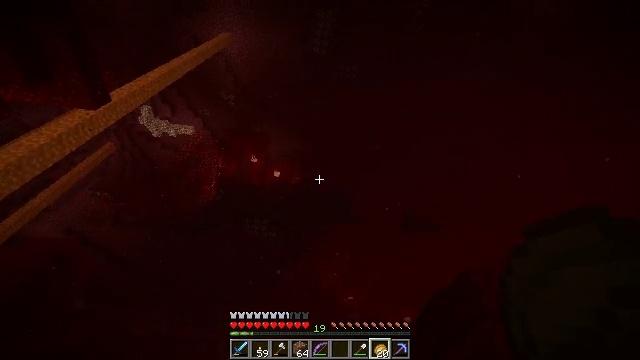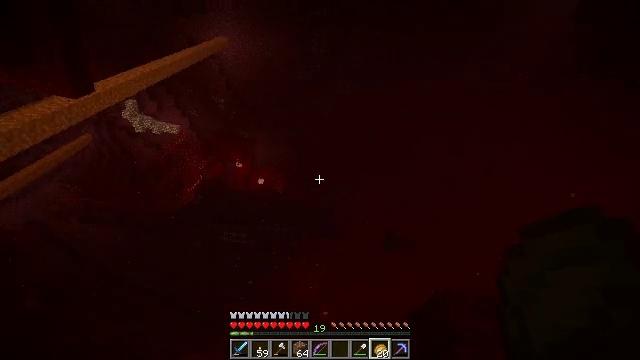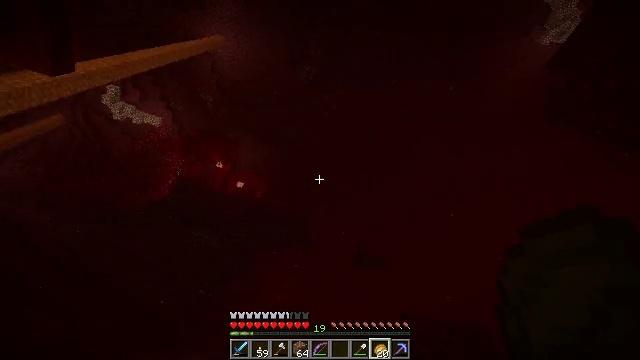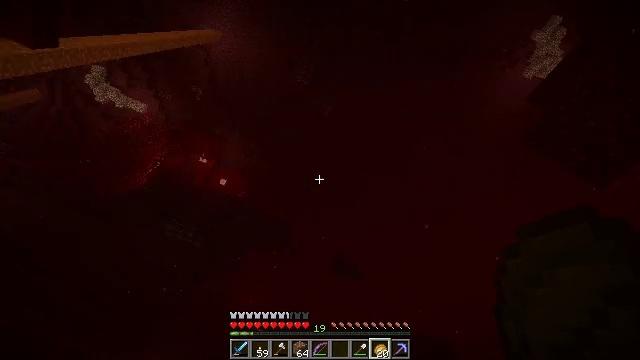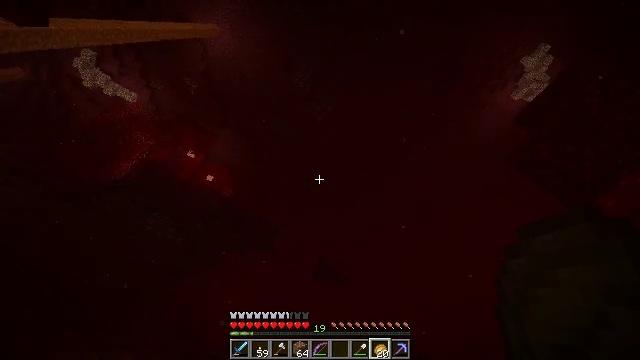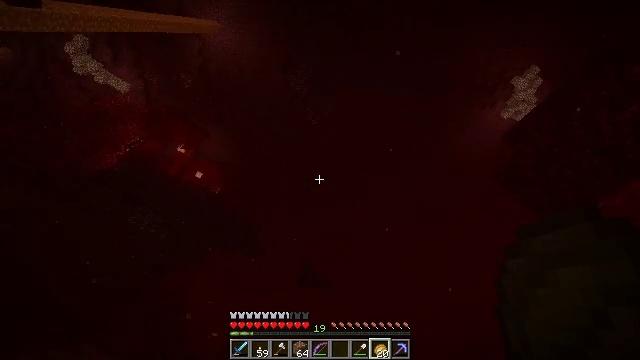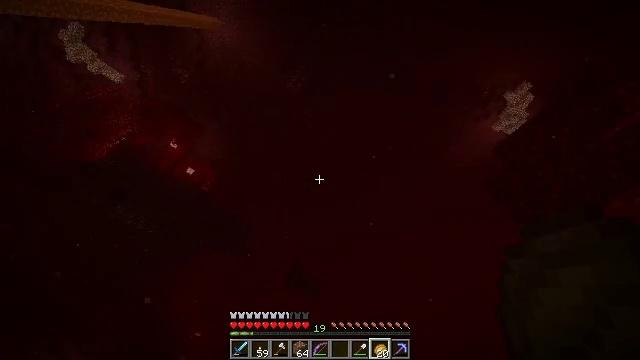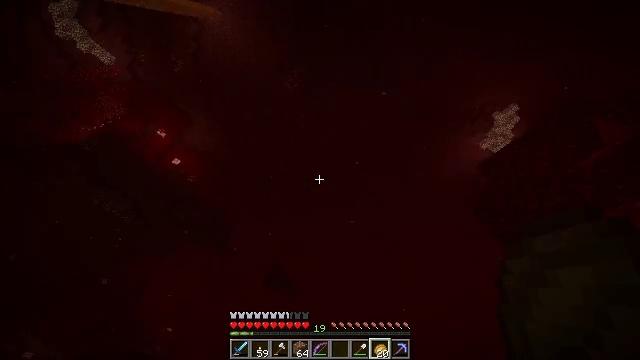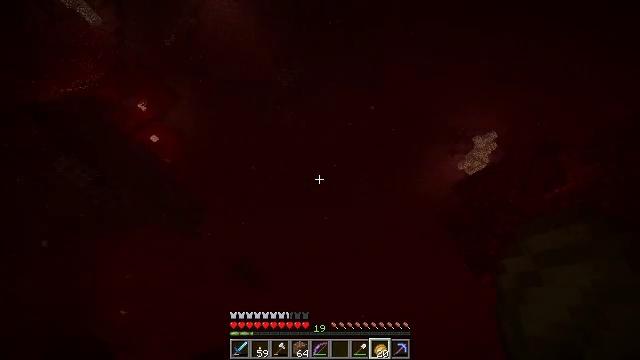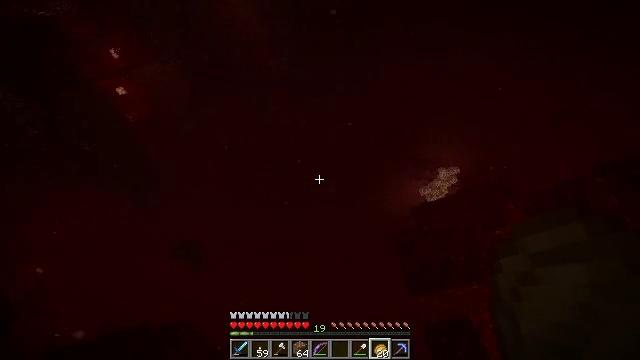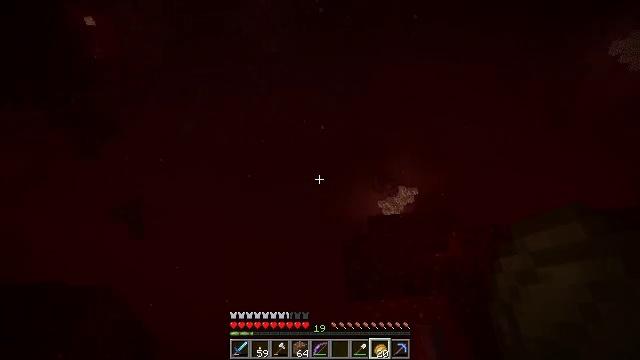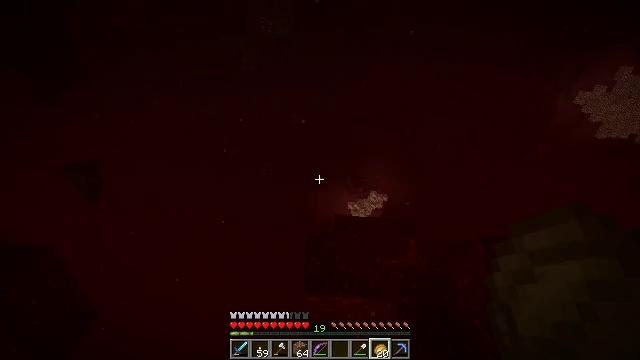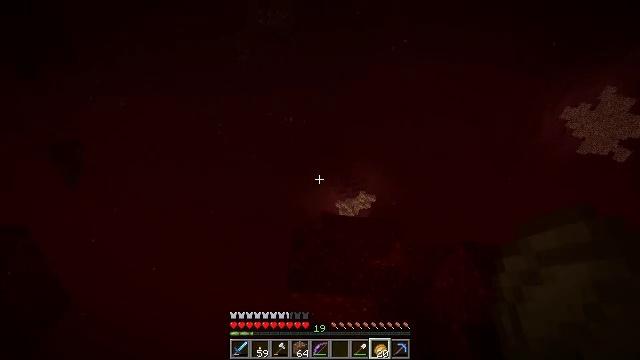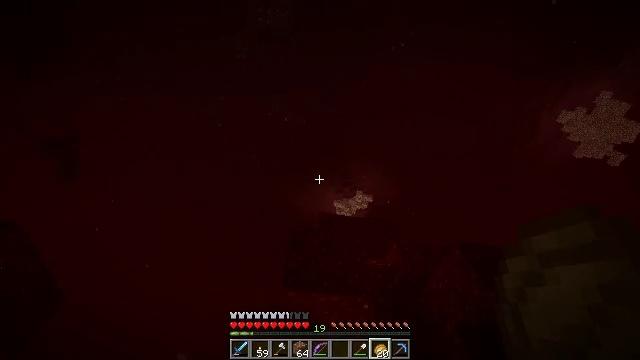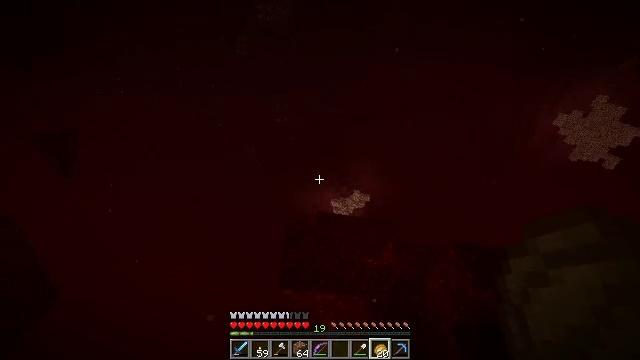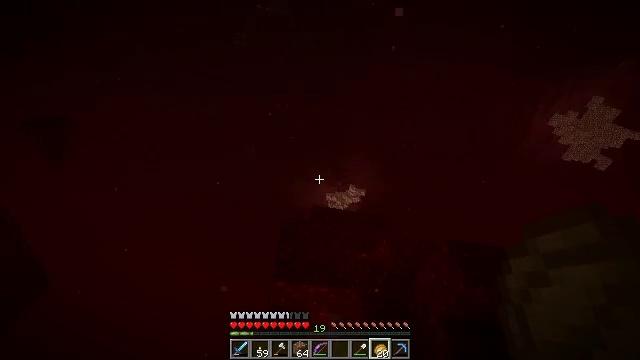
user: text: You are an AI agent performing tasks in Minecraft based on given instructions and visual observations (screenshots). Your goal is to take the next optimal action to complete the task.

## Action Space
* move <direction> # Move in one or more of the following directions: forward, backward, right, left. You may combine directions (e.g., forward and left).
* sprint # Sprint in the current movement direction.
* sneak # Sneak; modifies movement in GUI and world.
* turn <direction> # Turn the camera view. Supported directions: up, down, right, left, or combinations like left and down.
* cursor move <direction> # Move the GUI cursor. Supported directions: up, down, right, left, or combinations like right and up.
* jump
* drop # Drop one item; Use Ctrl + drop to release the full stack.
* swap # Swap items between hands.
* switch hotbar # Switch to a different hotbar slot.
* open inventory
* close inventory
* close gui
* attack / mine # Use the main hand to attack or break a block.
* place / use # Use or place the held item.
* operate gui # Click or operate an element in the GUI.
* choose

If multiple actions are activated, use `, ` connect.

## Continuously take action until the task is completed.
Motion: motion action
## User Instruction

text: Gather crimson roots by holding left button.
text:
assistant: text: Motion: turn right and up
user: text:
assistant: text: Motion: turn right and up
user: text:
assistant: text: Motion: turn right and up
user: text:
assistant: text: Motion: turn right
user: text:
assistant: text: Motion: turn right
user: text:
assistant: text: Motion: turn right
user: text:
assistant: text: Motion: turn right
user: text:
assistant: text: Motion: turn right
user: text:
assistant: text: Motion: turn right
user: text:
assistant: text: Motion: turn right and down
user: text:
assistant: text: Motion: turn right and down
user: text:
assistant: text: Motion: turn right
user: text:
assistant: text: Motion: turn right
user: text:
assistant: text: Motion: turn right
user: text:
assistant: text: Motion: turn right and down
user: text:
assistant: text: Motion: turn down
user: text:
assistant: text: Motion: turn left and down
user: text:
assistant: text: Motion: turn left and down
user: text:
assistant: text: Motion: turn left and down
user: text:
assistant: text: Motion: turn left and down
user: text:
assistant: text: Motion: no_op
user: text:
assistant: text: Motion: turn left and down
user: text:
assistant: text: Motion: turn left and down
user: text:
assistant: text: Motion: no_op
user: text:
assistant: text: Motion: no_op
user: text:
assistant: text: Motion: turn left
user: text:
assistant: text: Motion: turn left and down
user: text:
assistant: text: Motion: turn left
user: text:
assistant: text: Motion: move forward, turn left
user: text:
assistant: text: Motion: move forward